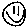
Label: smiley face